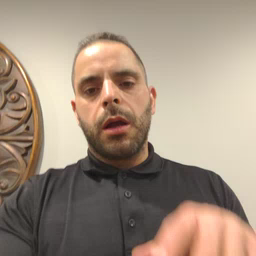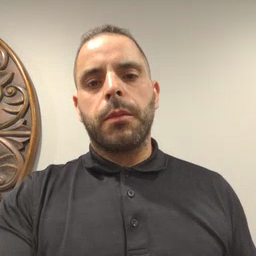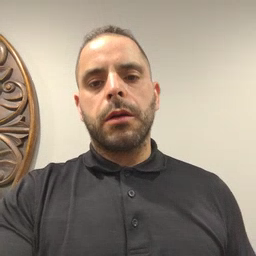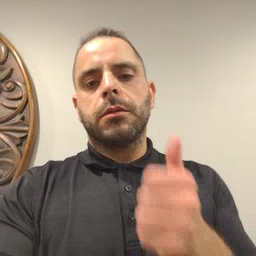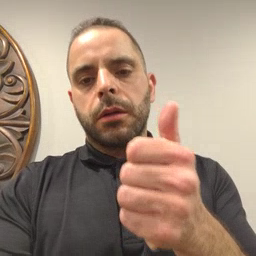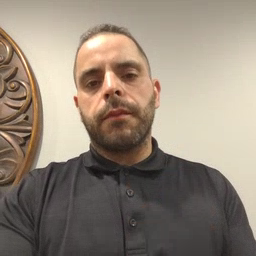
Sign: yourself